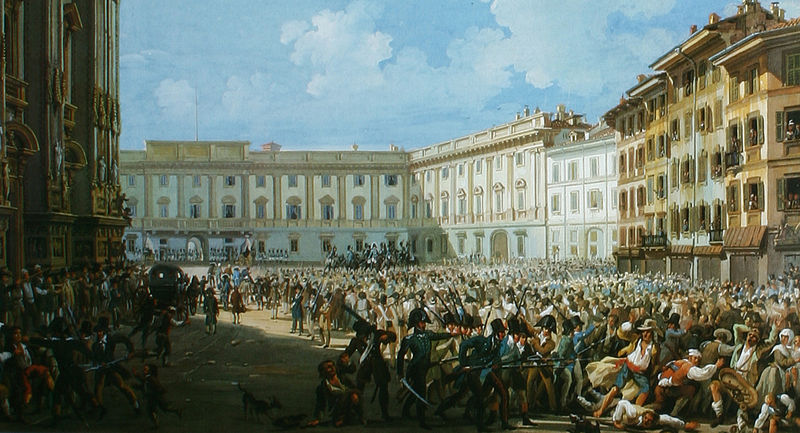
Titel: Die Stadtwache von Mailand zerstreut die Aufständischen, die den Palazzo Reale stürmen wollen, 21. April 1814
Künstler: Giovanni Migliara
Standort: Mailand
Institution: Museo di Milano
Schlagwörter: blau, gemälde, himmel, kampf, schatten, weiß, wolken, menschen, ocker, stadt, braun, fenster, frankreich, hell, hut, männer, paris, säule, säulen, dach, gebäude, hund, schloss, fest, masse, menge, versammlung, wand, tod, wache, häuser, kirche, sonne, gold, fensterläden, pferde, reiter, balkon, sommer, fassade, fassaden, venedig, zuschauer, hemden, mauer, kutsche, platz, pilaster, krieg, schlacht, lanze, soldaten, tor, palast, palazzo, stockwerk, aufruhr, revolution, schwert, schwerter, säbel, uniform, uniformen, waffen, aufstand, revolte, soldat, auflauf, bürger, menschenmasse, volk, dreispitz, menschenmenge, armee, heer, kathedrale, gemäuer, portal, helme, lanzen, etagen, speer, vorlagen, klassik, bedrohen, markise, hauser, versailles, stadthaus, schacht, bajonett, bajonette, musketen, kirchenfassade, menchen, massenszene, schlcht, aufruhl, soldaten revolution, nmasse, bedrohemn, smilitär